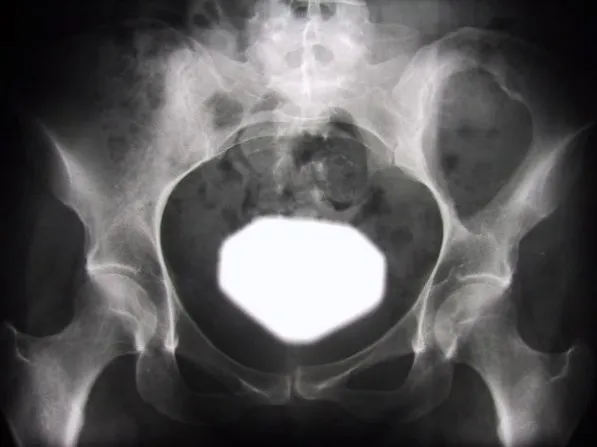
Radiograph of the pelvis showing a well-circumscribed osteolytic lesion in the left iliac bone; it is sharply marginated with a thin sclerotic rim and without any matrix calcifications.
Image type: radiology (x_ray)